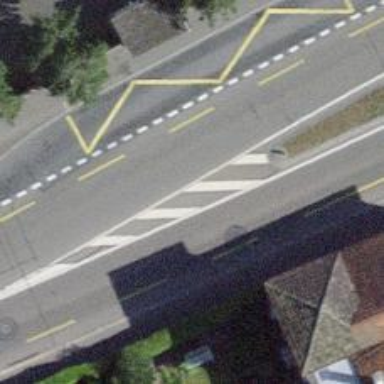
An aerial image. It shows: Bus stop with stop position for public transport.